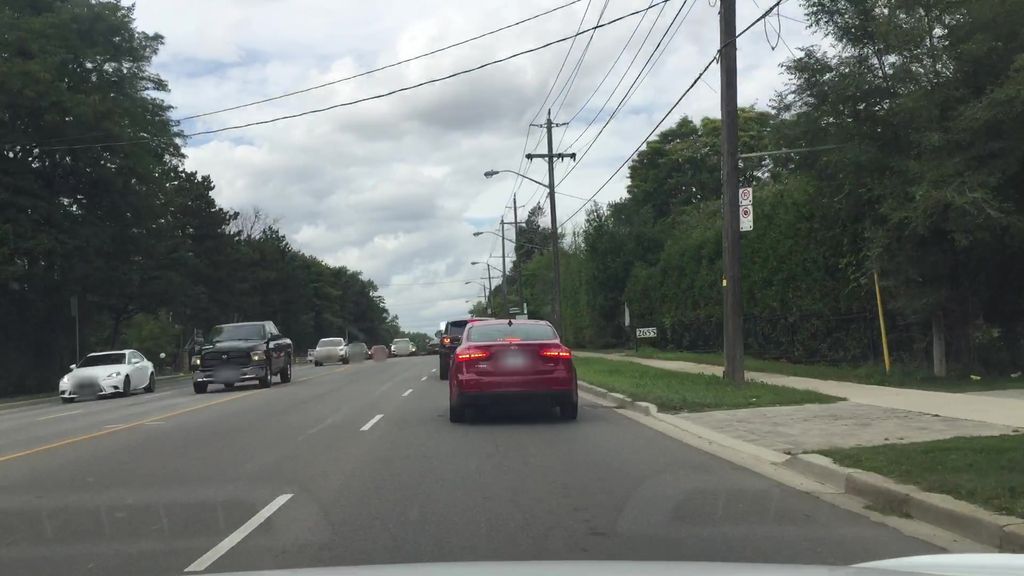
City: toronto